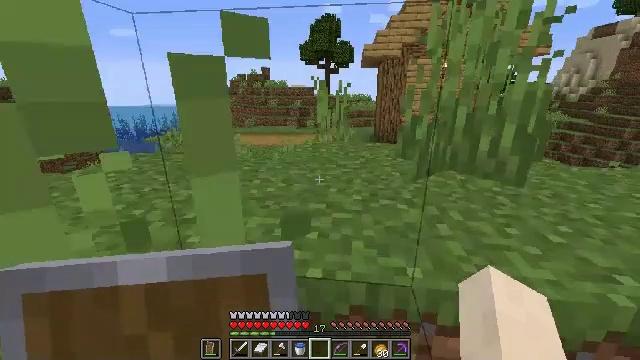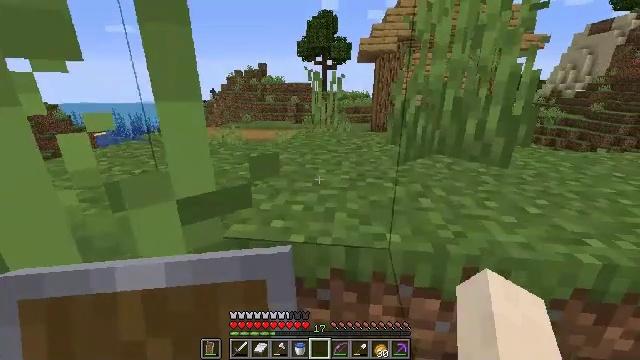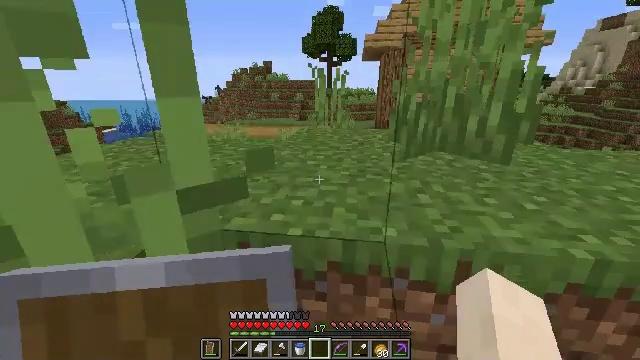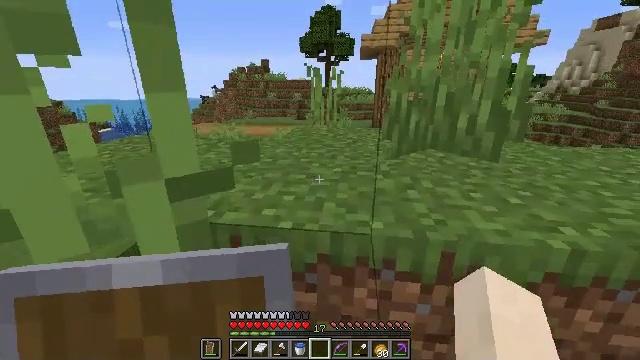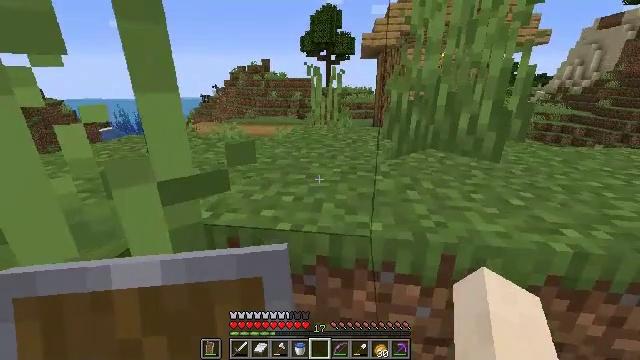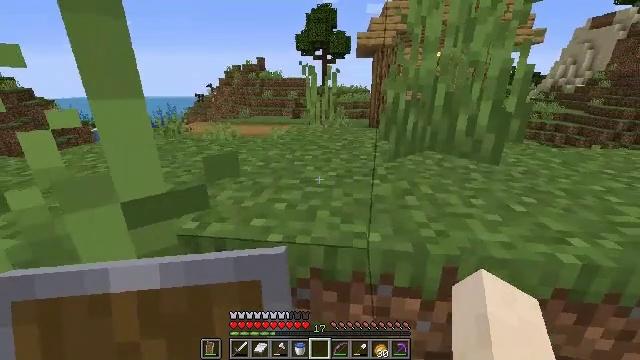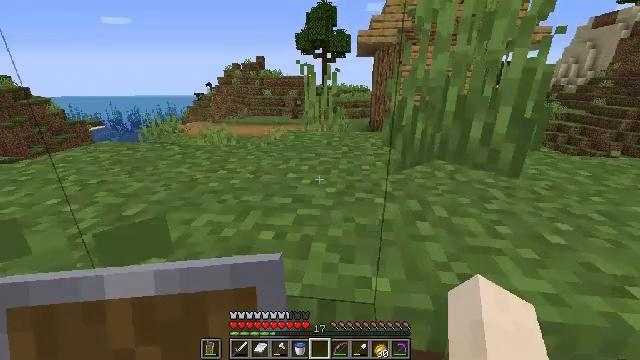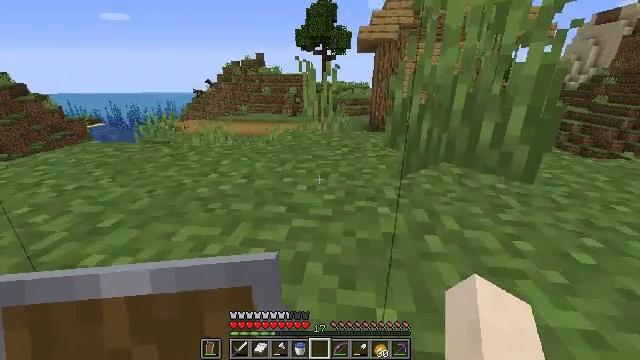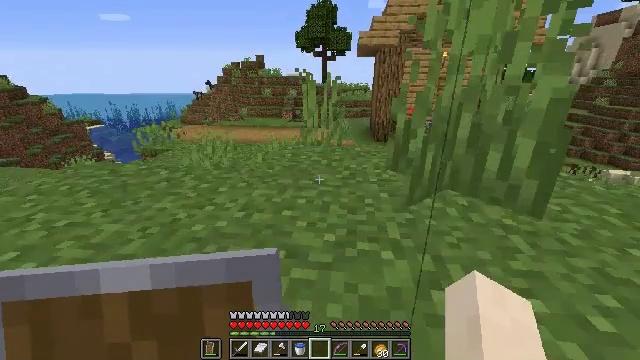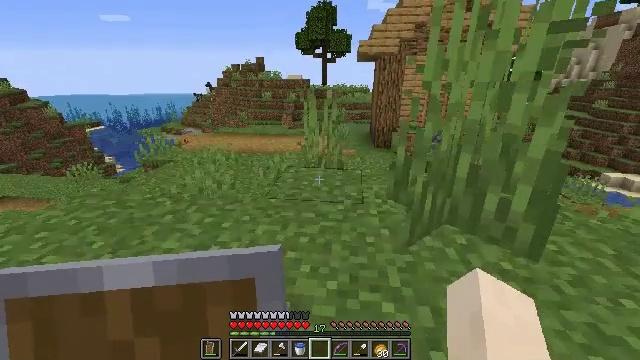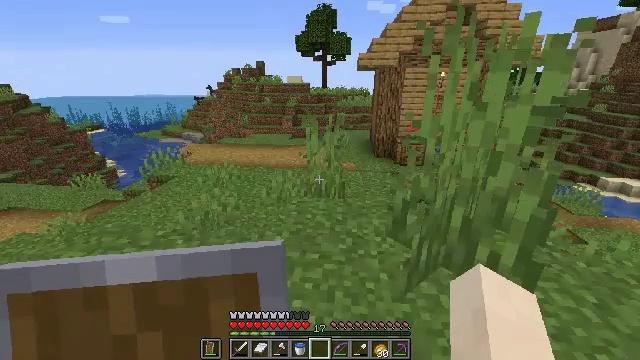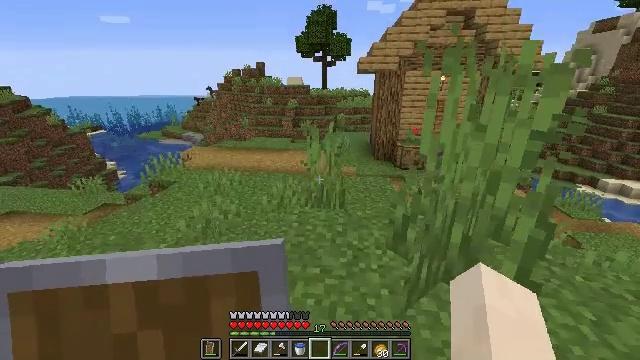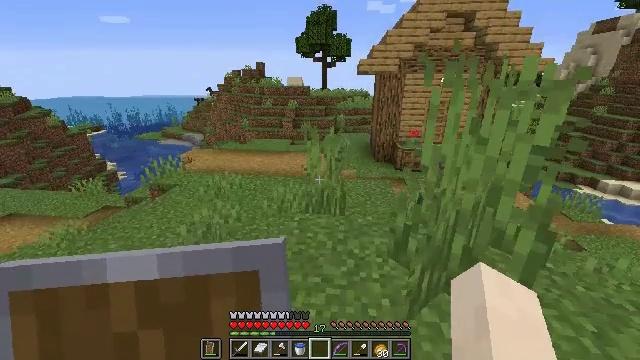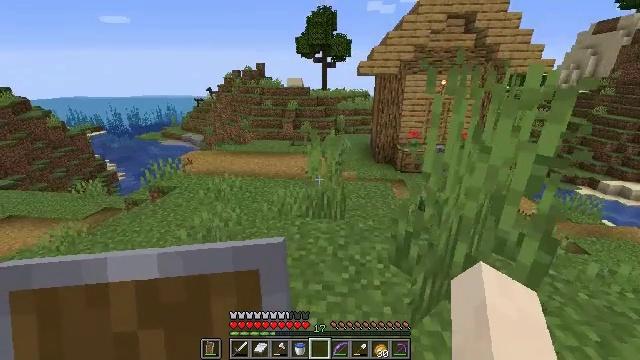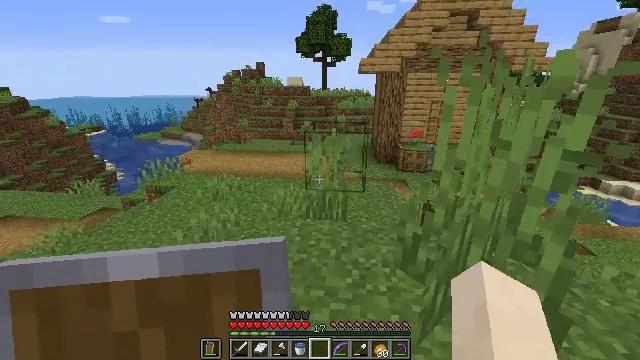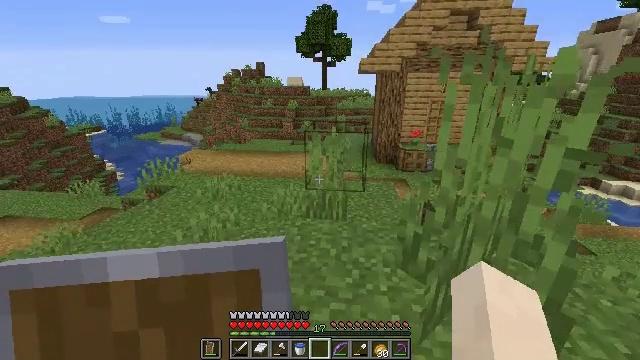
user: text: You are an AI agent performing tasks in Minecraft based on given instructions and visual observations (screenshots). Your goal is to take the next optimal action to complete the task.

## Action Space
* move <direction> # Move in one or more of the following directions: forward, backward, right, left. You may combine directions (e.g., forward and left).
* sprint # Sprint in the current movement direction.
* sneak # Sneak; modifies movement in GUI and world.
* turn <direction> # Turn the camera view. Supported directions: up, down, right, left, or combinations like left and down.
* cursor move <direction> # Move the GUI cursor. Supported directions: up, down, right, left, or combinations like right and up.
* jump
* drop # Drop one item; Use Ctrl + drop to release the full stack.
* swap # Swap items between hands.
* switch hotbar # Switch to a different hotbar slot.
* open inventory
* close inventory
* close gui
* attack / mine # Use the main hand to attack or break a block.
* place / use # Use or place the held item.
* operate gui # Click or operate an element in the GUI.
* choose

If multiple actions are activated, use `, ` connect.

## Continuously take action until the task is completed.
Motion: motion action
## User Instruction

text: Attack the ground to gather sand.
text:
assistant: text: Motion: no_op
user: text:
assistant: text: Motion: turn left
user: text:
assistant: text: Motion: no_op
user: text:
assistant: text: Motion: move forward
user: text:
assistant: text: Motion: move forward
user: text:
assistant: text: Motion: move forward
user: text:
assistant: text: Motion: move forward
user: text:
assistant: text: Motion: move forward, jump
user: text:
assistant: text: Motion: move forward, jump
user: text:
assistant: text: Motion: move forward, jump
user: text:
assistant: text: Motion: move forward, jump
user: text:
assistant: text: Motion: move forward
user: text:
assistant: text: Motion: move forward
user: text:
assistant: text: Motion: move forward
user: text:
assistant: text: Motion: move forward
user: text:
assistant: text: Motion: move forward
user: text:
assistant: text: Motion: move forward
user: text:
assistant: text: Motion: move forward
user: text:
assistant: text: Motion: move forward and move left
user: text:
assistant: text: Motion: move forward and move left
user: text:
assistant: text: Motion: move forward and move left
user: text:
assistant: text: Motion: move forward
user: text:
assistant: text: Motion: move forward
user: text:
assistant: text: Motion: no_op
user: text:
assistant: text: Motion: no_op
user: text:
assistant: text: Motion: no_op
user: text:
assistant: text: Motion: no_op
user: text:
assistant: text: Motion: no_op
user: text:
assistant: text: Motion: no_op
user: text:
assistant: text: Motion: no_op